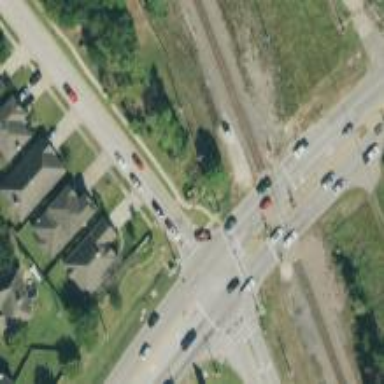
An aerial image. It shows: Crossing with line markings on the road.